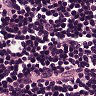
Metastatic tissue present: no